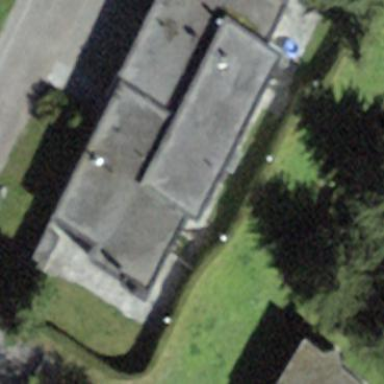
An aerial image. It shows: Flat-roofed building.